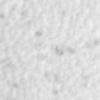
Label: no_change